Question: I installed:
- - '/usr/local/tomcat7'
When I start tomcat '$CATALINA_HOME/bin/startup.sh' and go to 'myIp:8080' I see <URL>
And now when I want to add tomcat7 at eclipse (at server view) I choose:
'add new server => choose tomcat7' the finish button is disabled.

I can't figure out why this happen.
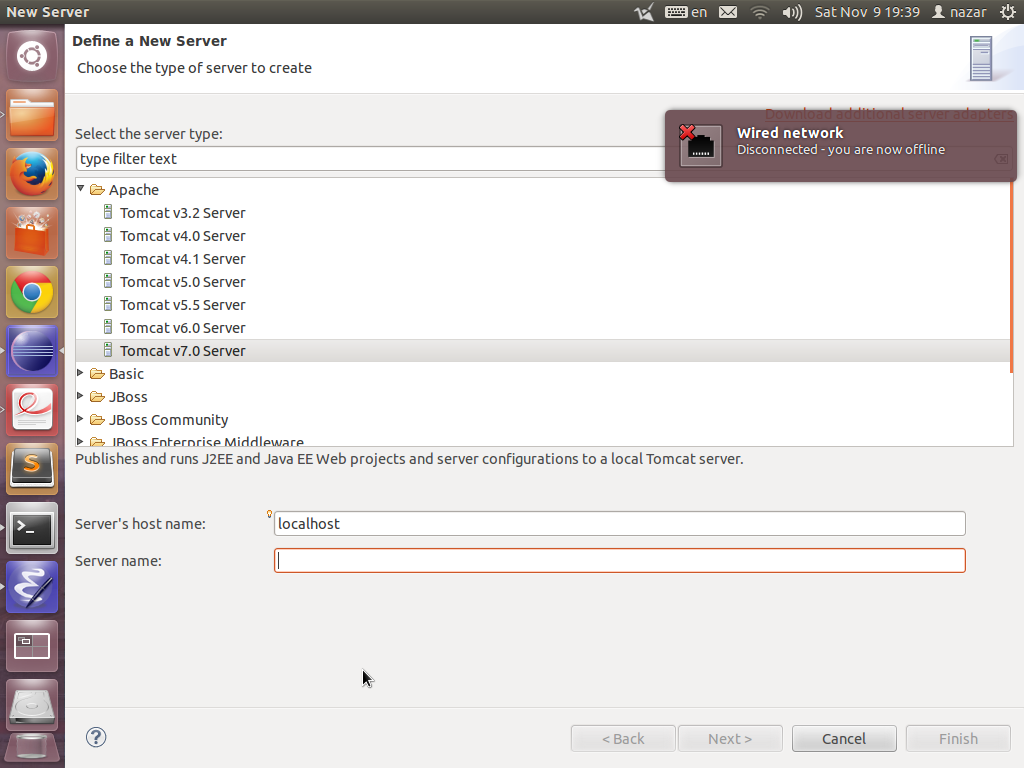
Answer: From here: <URL>
> close eclipse
go to {workspace-directory}/.metadata/.plugins/org.eclipse.core.runtime/.settings
remove the files org.eclipse.wst.server.core.prefs and
org.eclipse.jst.server.tomcat.core.prefs